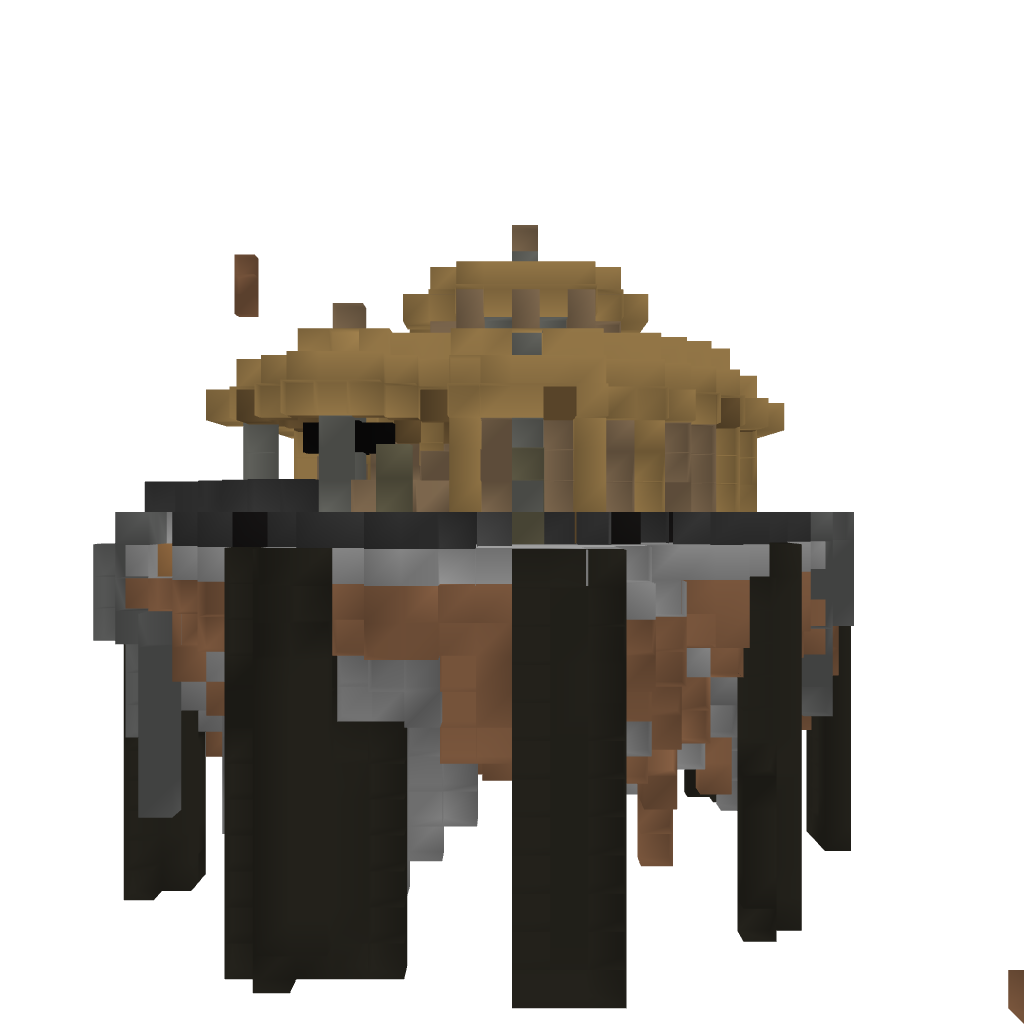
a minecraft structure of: Floating Island Jungle House